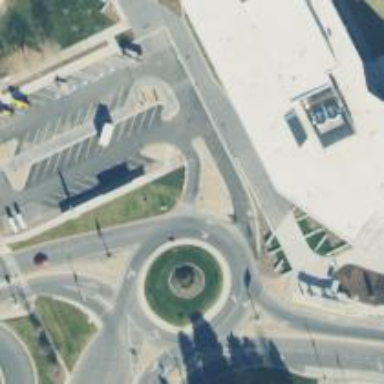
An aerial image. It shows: Tertiary road made of asphalt leading to roundabout junction.